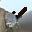
Label: 4